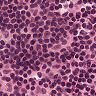
Metastatic tissue present: no